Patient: sex F, age 69
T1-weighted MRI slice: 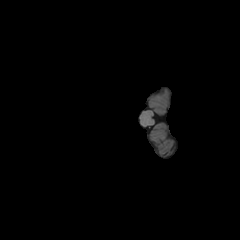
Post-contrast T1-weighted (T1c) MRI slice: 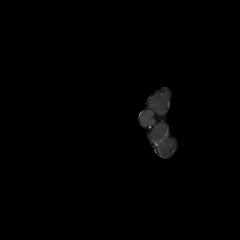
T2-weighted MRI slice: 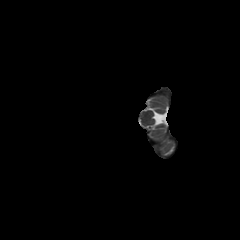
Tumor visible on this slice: no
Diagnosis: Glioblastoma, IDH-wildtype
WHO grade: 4